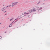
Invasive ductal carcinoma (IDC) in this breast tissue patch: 1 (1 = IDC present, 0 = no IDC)